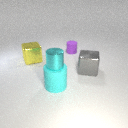
small purple rubber cylinder behind large cyan rubber cylinder